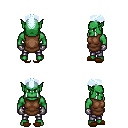
a pixel art fantasy rpg character, male body template, orc, green skin, brown tunic, metal pants, white cyan short mohawk hairstyle, metal gloves, brown slippers, four views (front, back, left, right), 2x2 character sprite sheet, small pixel art, hard edges, no anti-aliasing